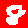
Digit: 8